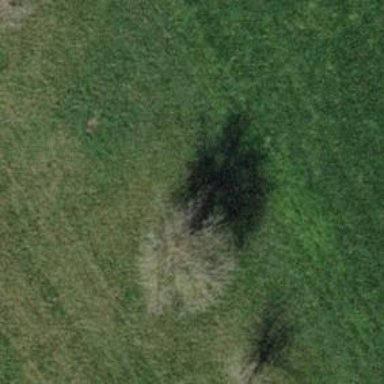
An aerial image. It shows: Single tag "natural: tree."